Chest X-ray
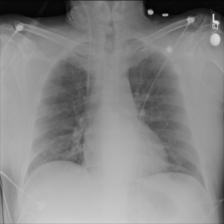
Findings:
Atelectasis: negative
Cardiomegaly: negative
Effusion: negative
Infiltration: negative
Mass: negative
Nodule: negative
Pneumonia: negative
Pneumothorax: negative
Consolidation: negative
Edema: negative
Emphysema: negative
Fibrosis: negative
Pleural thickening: negative
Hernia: negative